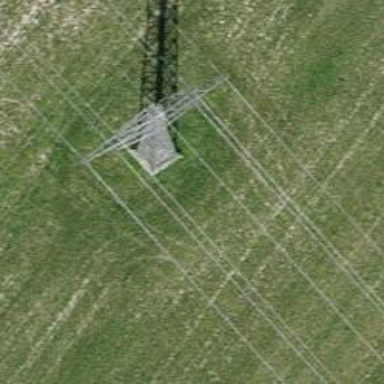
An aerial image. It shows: Power tower.